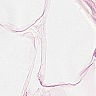
Metastatic tissue present: no